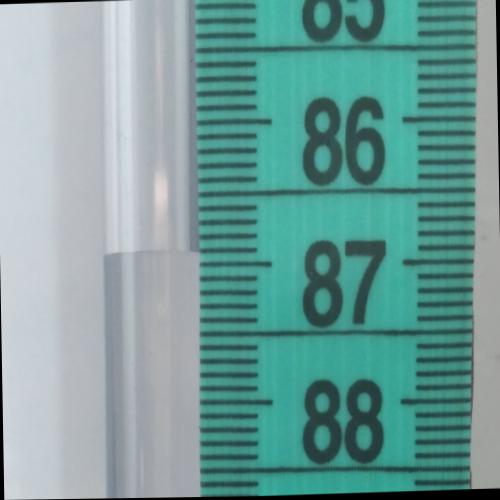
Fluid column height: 86.9 cm